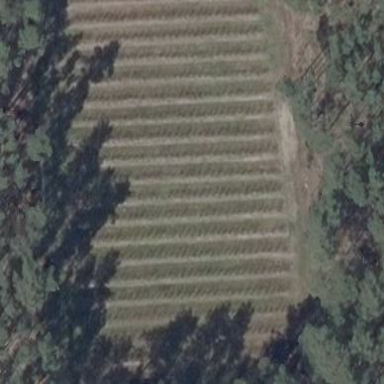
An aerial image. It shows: Orchard filled with blueberry plants.